Field crop: maize
Growth stage: 1
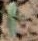
Species: datura